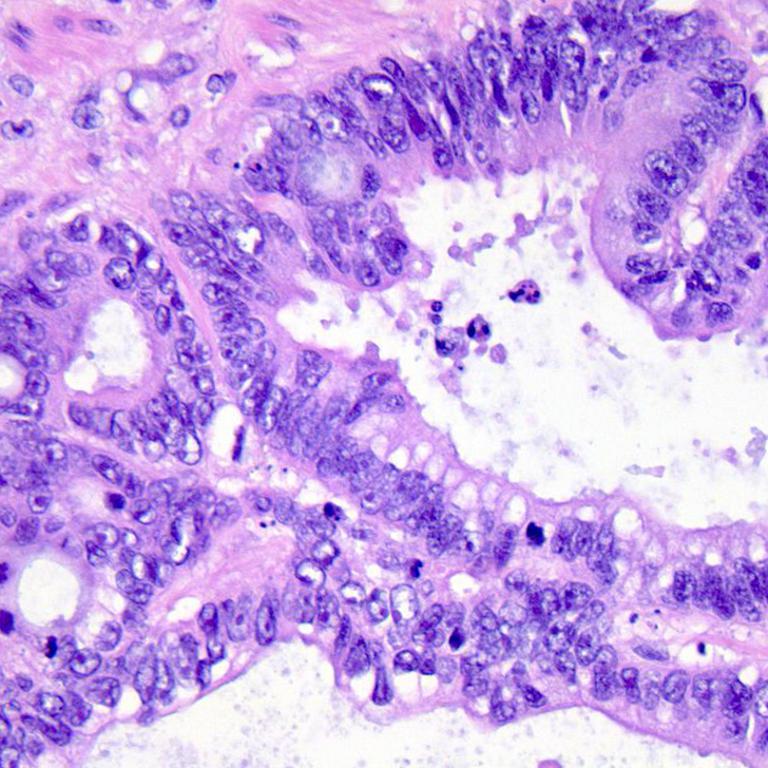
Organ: colon
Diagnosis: adenocarcinomas